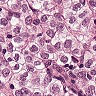
Metastatic tissue present: yes